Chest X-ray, AP view. Patient: 58 years old, sex M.
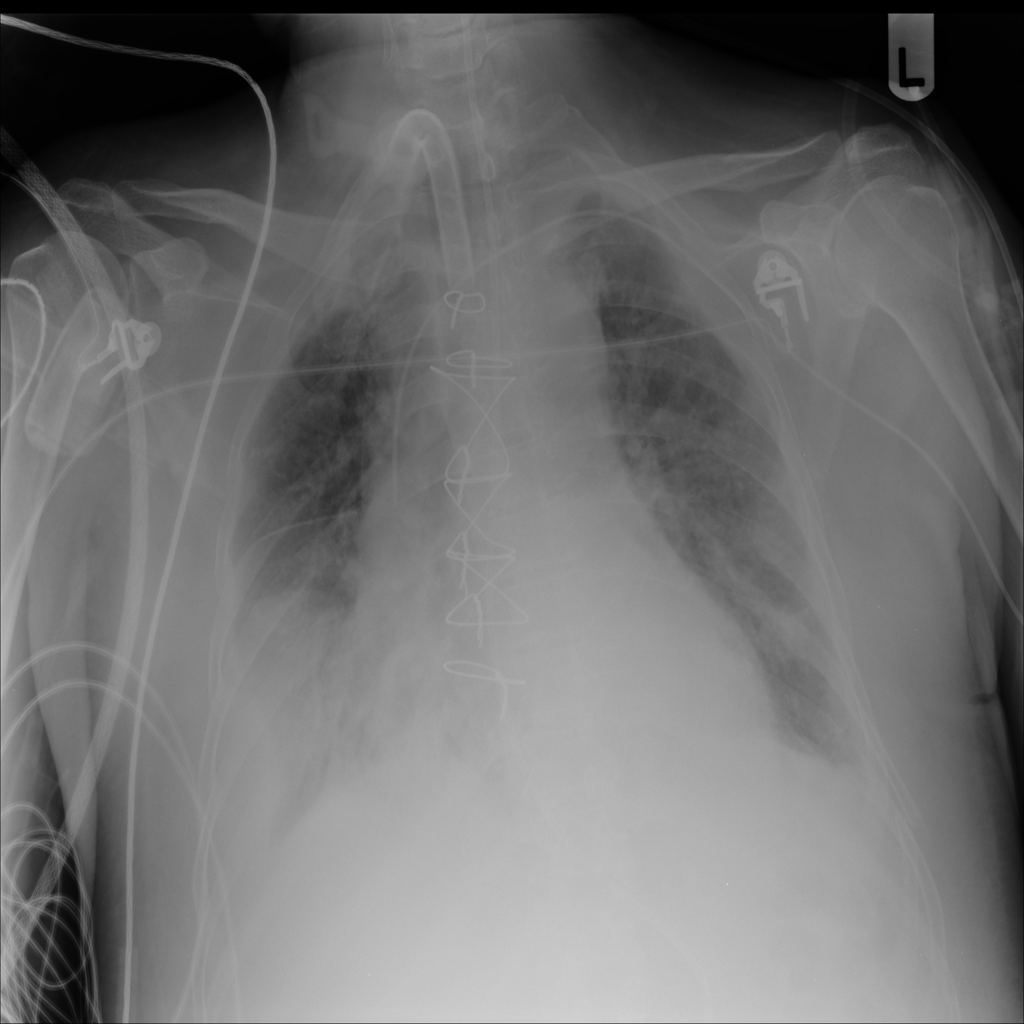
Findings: No Finding